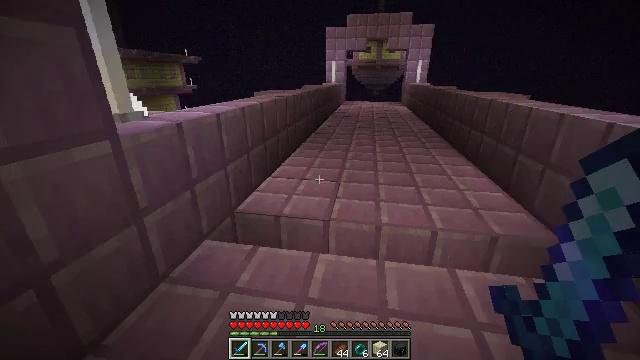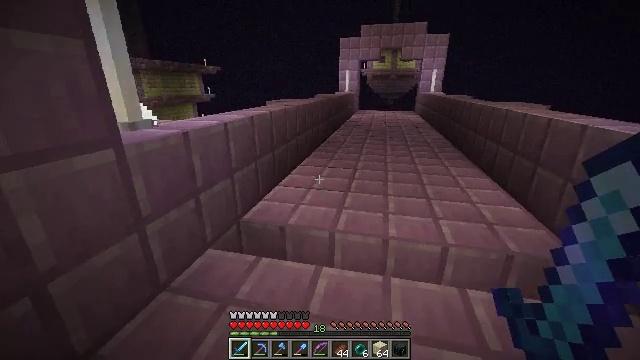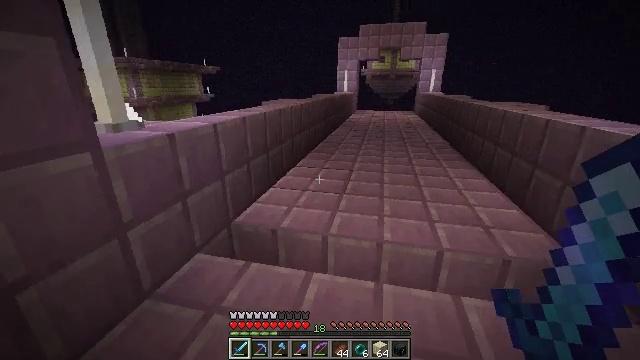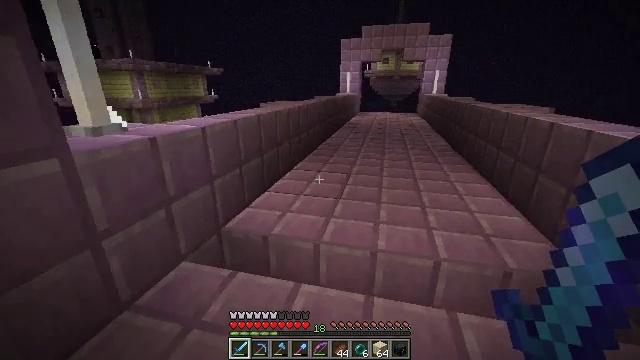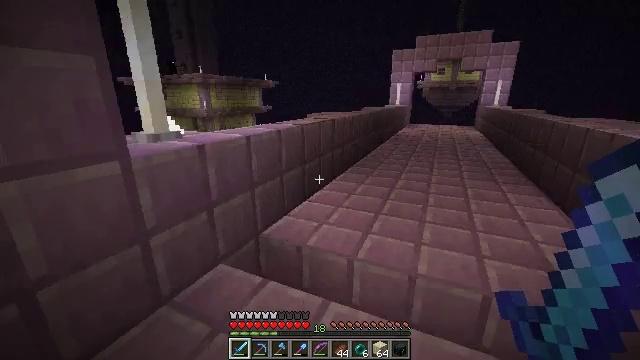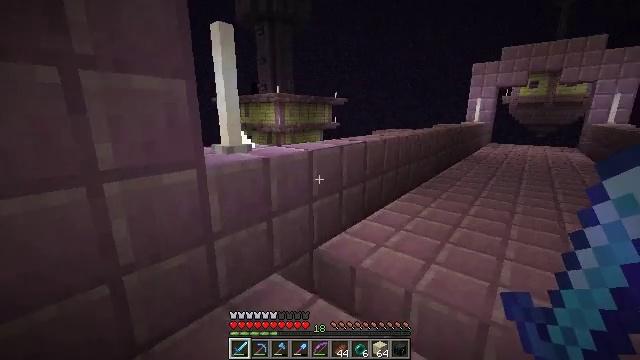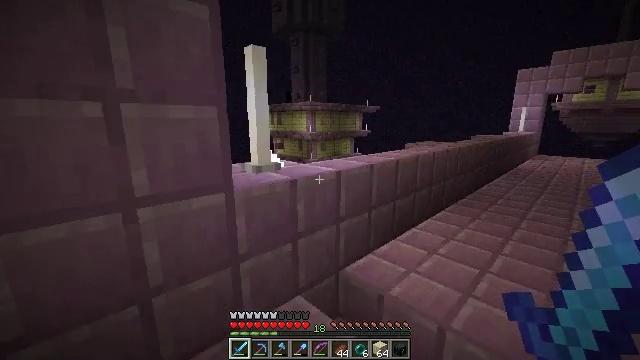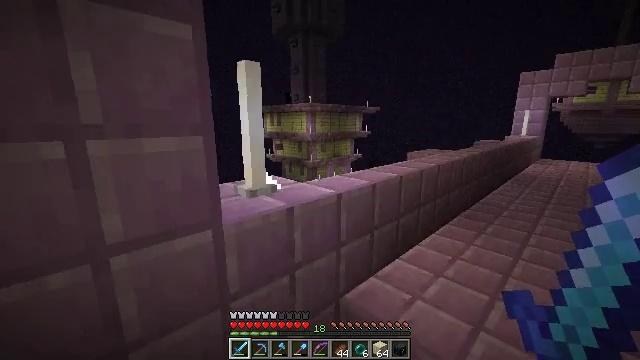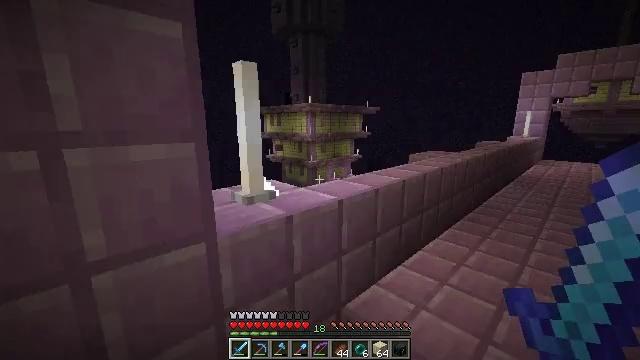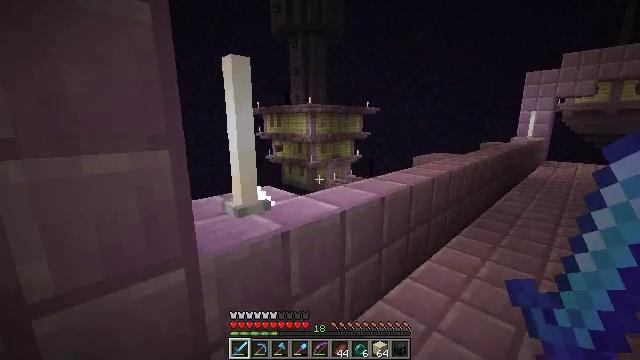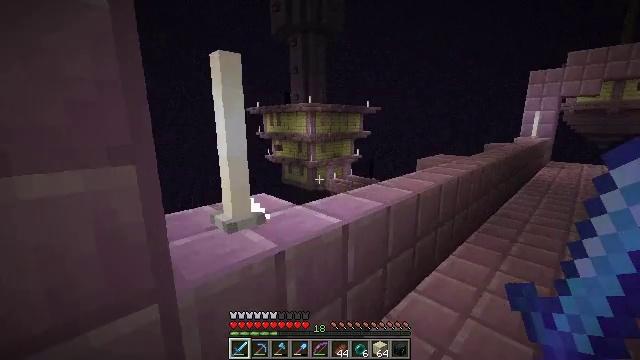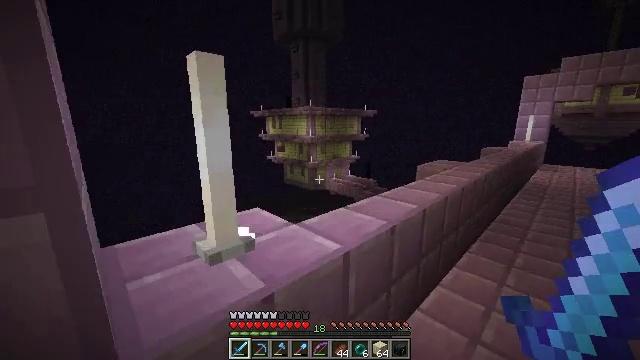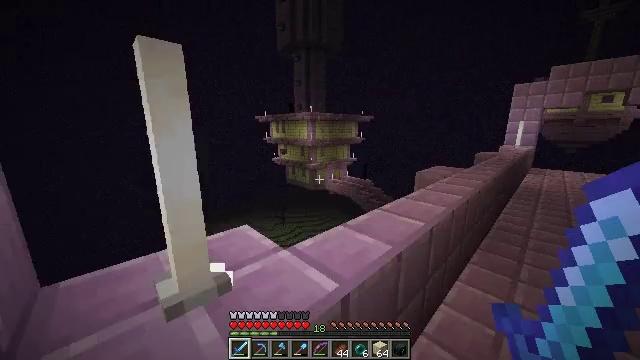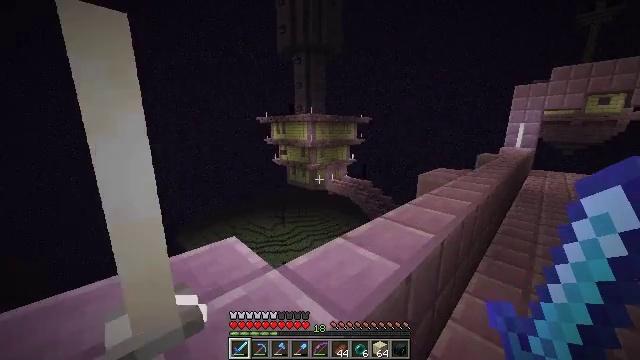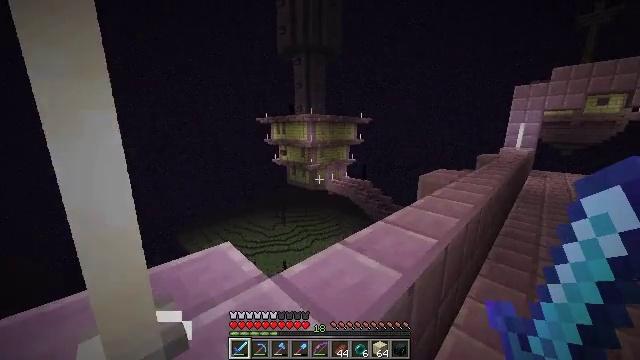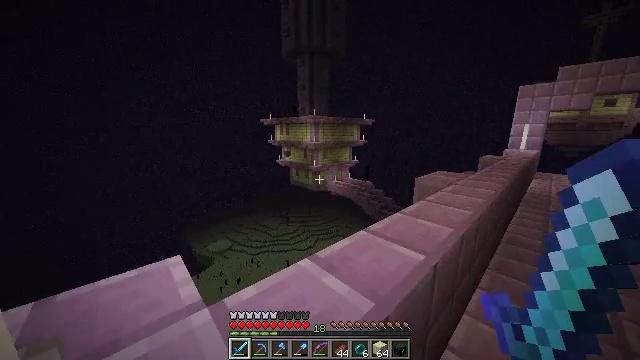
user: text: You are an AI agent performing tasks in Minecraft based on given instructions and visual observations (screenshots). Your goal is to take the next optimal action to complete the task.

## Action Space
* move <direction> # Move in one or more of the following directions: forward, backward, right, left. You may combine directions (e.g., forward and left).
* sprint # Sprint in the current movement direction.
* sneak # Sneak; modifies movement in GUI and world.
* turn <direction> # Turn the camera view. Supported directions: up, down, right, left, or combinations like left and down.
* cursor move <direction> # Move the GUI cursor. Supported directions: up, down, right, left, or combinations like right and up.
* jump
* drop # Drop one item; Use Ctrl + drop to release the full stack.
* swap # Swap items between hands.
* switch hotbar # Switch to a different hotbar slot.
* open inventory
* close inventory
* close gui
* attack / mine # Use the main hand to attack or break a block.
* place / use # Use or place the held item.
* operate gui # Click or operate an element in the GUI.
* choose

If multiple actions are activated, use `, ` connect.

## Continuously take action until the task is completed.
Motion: motion action
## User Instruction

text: Mine end stone bricks.
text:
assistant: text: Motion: move forward and move right, sneak, turn left and up
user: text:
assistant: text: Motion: move forward and move right, sneak
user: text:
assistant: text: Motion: move forward and move right, sneak
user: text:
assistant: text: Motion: move forward and move right, sneak, turn left and up
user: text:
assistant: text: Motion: move forward, turn left and up
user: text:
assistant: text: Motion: move forward, turn left and up
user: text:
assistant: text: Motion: move forward
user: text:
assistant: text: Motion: move forward
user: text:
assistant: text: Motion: move forward
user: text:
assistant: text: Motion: move forward, sprint
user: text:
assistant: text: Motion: move forward, sprint
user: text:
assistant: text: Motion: move forward, sprint
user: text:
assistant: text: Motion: move forward, sprint
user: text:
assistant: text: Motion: move forward, sprint
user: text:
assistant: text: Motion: move forward, sprint, turn left
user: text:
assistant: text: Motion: move forward, sprint, turn left and down
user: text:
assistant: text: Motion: move forward, sprint, turn left and down, jump
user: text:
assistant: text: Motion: move forward, sprint, turn down, jump
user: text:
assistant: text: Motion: move forward, sprint, turn down, jump
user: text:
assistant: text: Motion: move forward, sprint, turn down, jump
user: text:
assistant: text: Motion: move forward, sprint, turn down
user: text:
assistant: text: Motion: move forward, turn down
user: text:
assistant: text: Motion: move forward
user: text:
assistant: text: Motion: no_op
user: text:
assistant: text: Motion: no_op
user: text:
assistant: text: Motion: no_op
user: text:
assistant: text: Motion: turn up
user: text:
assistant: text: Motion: move right, turn up
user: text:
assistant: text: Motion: move right
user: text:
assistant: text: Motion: move right